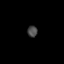
Tissue: prostate
Cell type: Endothelial cells
Senescence score: 0.728
Nuclear area (px): 111
Mean DAPI intensity: 71.459